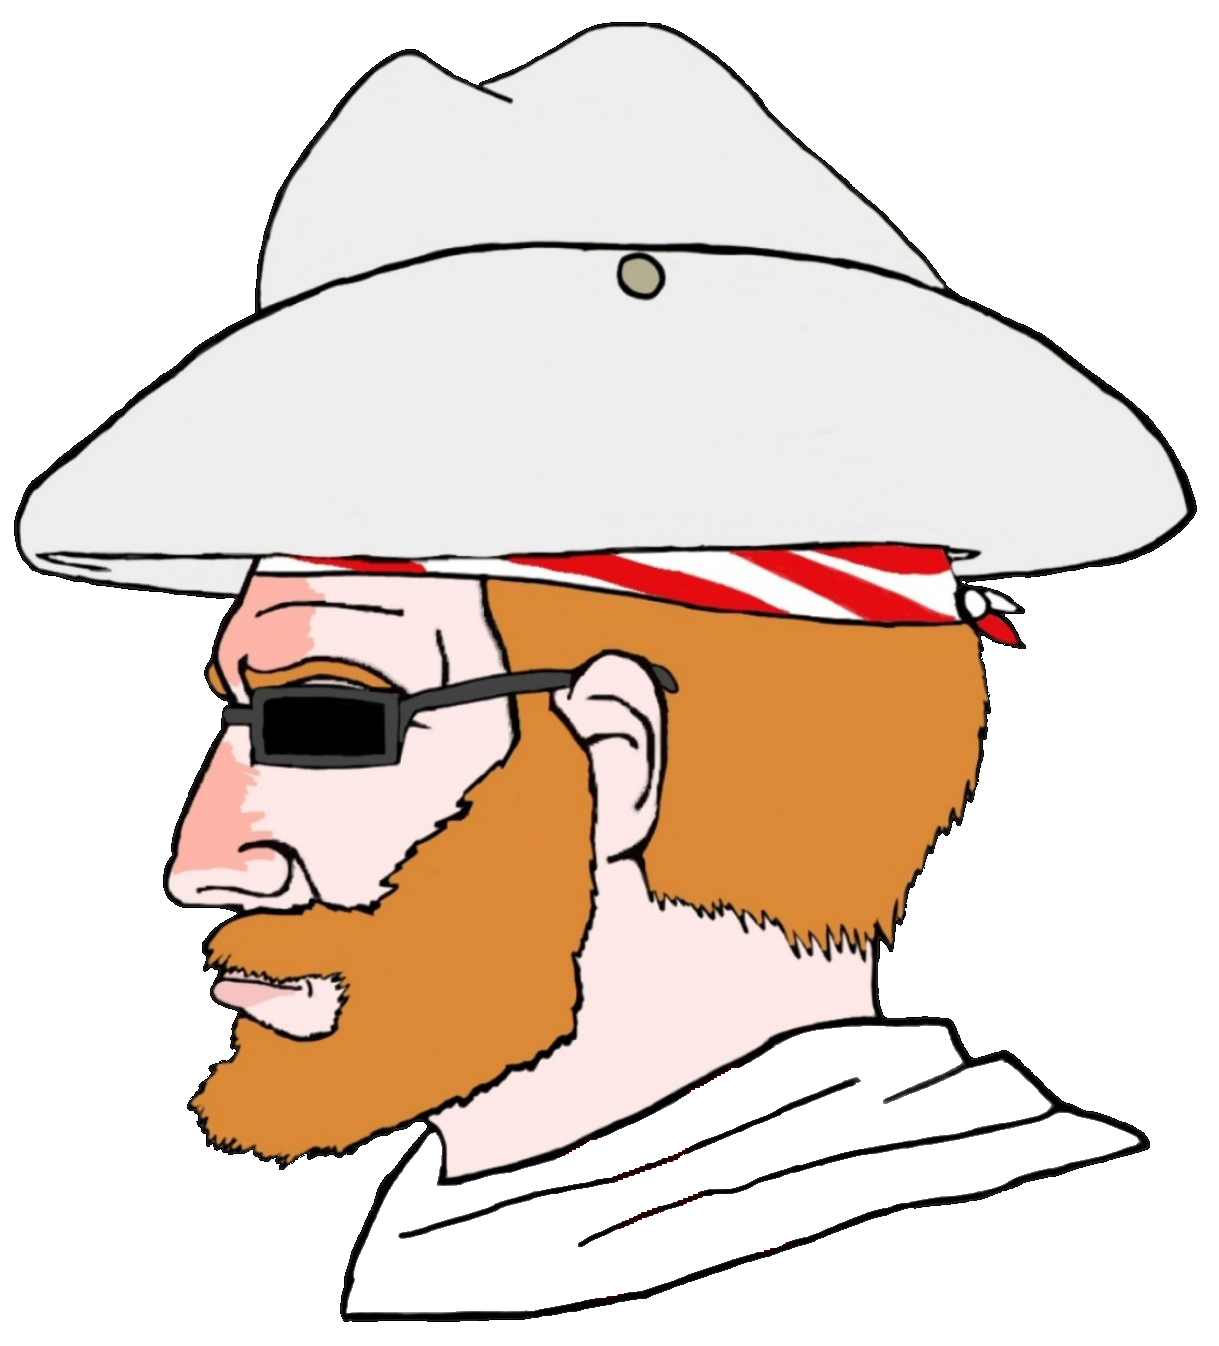
Label: 4_Yes_Chad